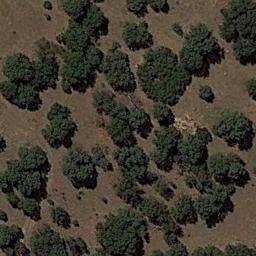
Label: chaparral